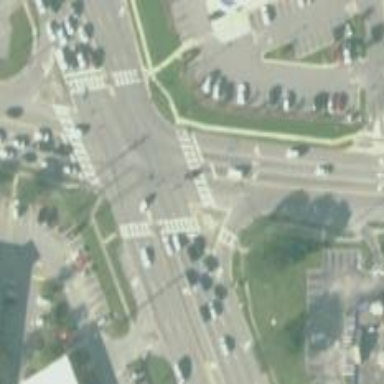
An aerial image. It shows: Crossing on footway.